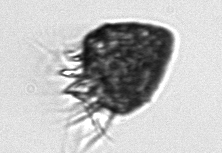
Label: Strombidium_morphotype2